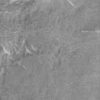
Label: not_dusty